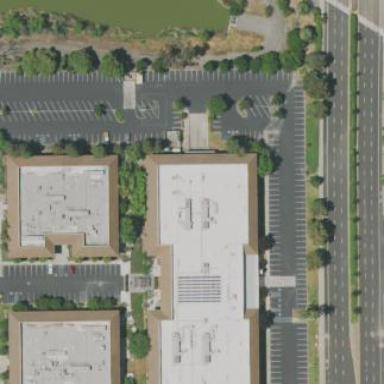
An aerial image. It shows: Office building.